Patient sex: M
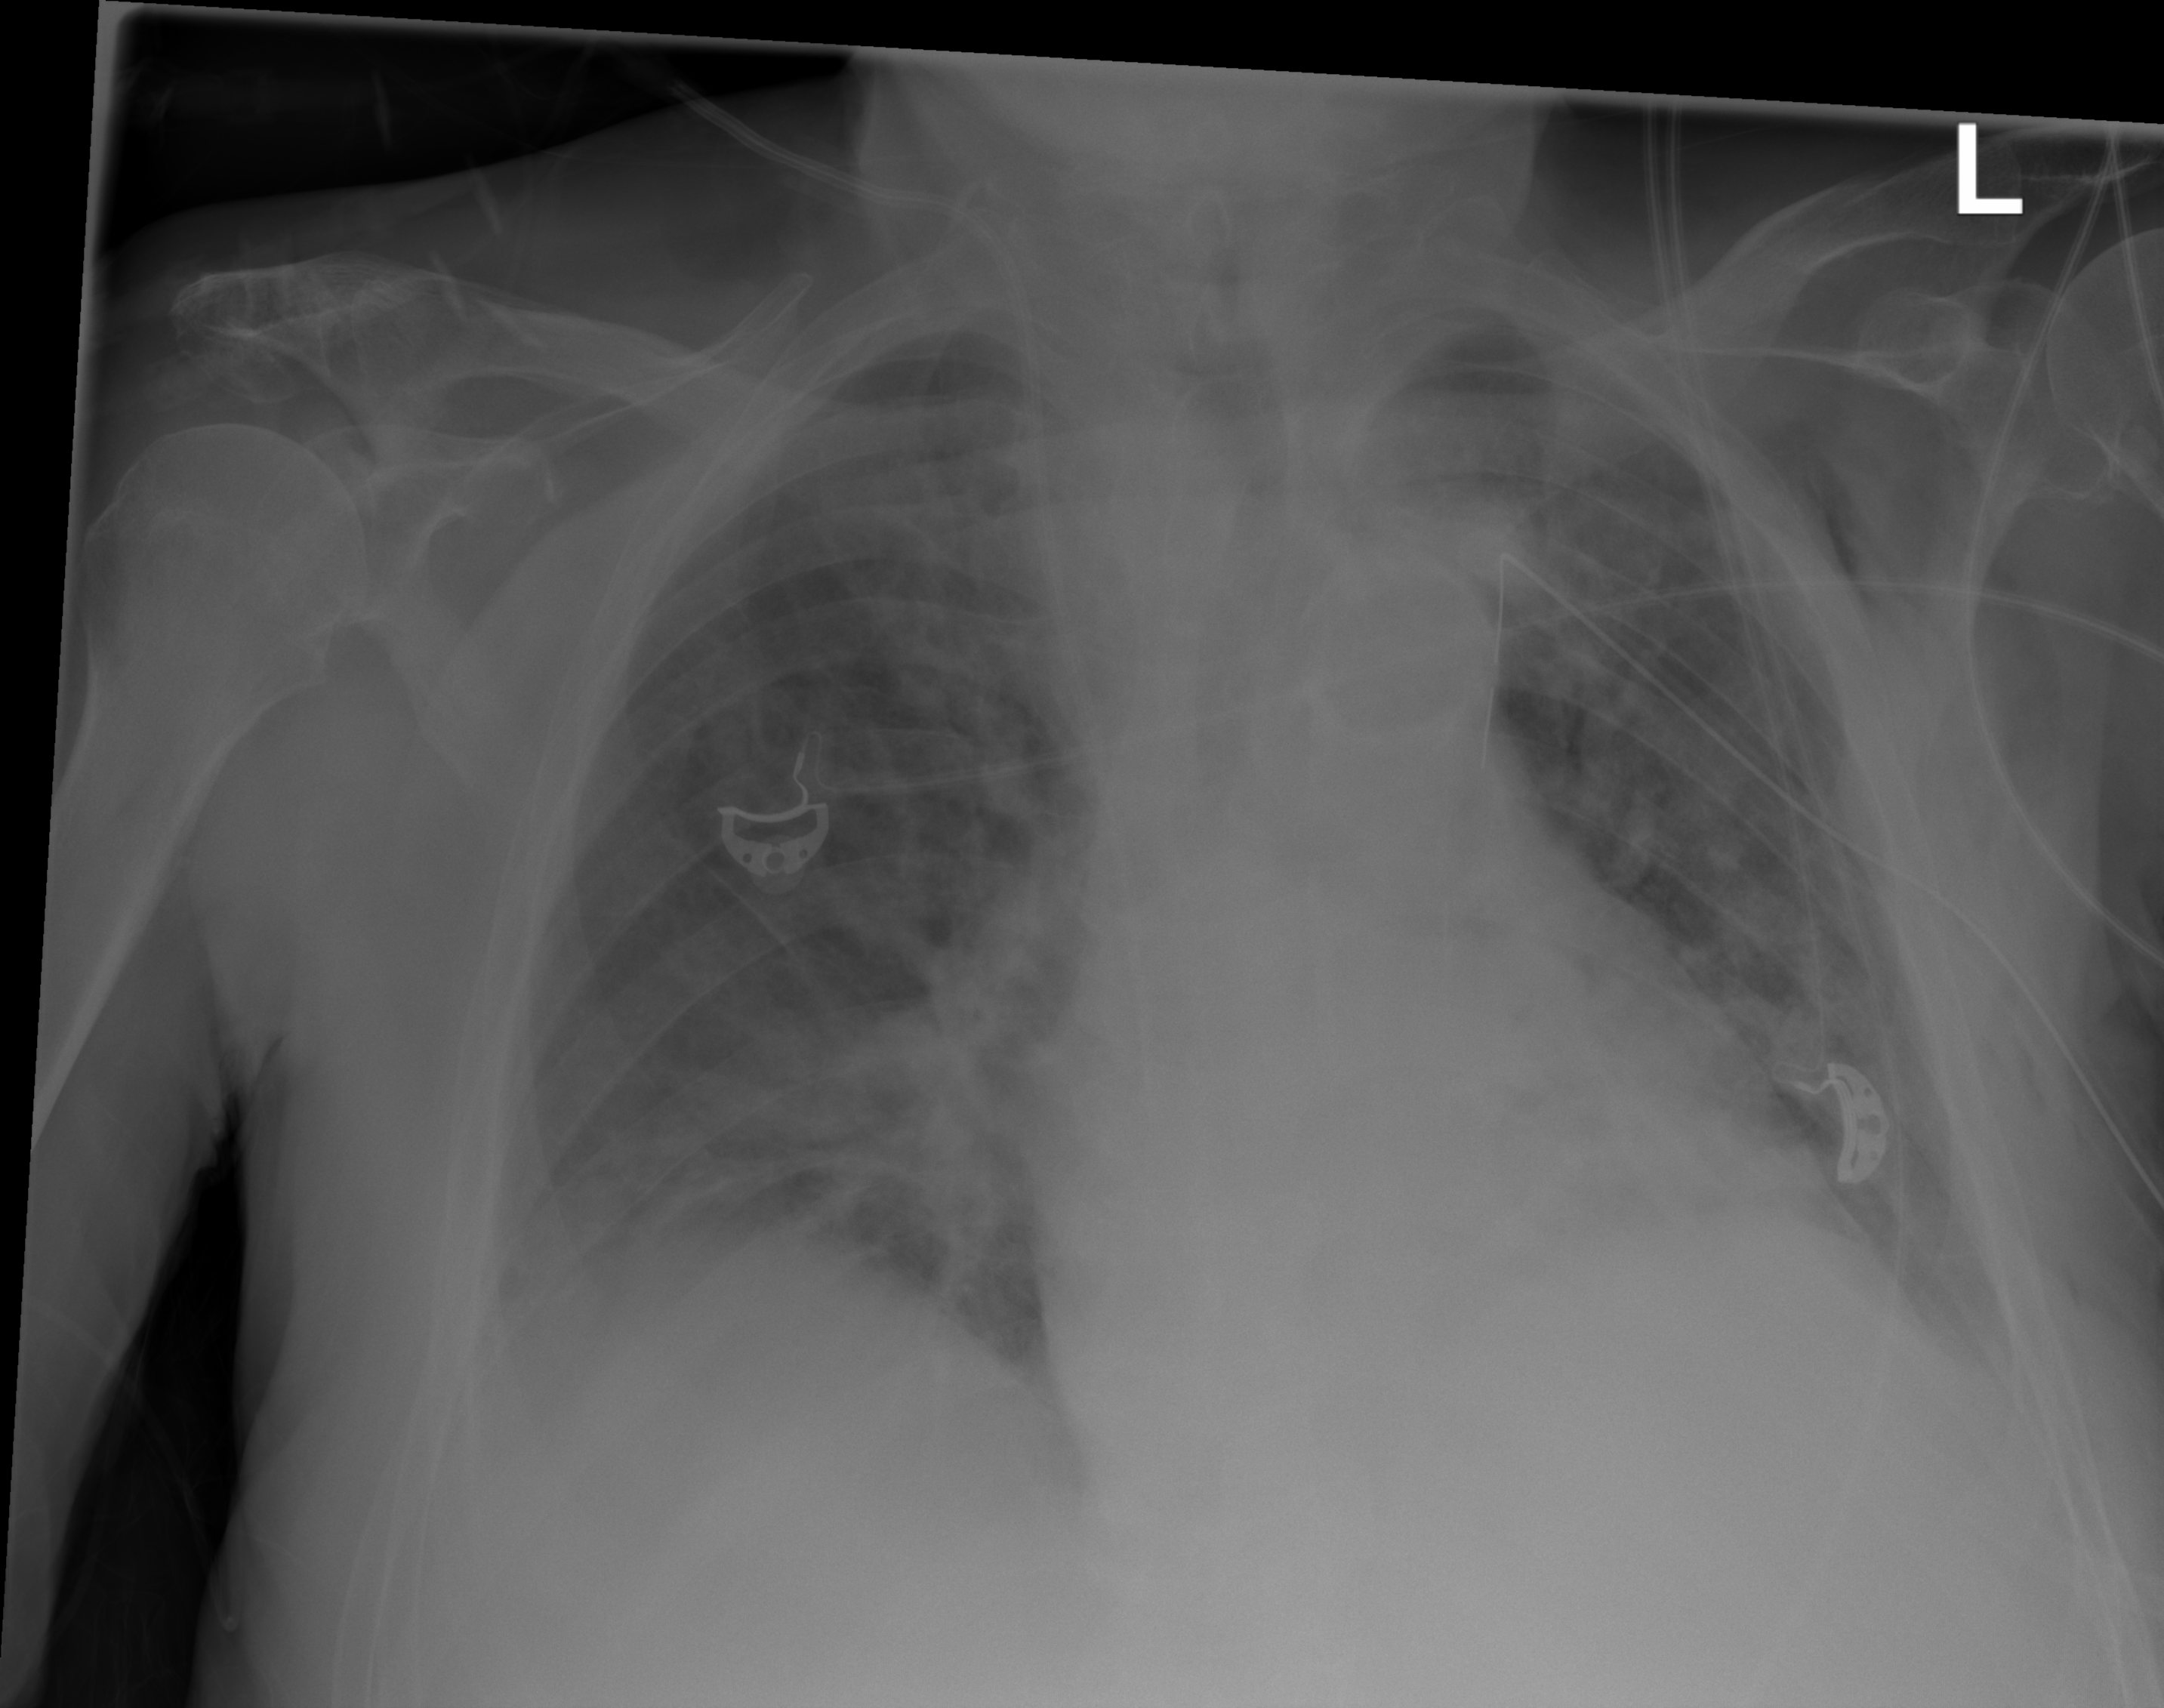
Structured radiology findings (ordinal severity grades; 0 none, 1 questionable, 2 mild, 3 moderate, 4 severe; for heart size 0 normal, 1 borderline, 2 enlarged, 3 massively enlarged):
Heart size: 2
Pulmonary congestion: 2
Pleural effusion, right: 2
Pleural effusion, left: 2
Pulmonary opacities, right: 2
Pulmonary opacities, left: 2
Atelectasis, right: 2
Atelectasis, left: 2